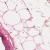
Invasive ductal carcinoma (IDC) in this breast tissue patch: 0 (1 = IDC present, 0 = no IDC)